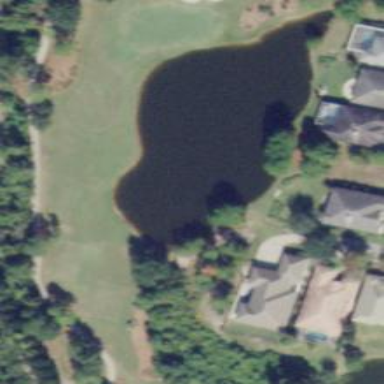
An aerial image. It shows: Picturesque scene of golf course with lateral water hazard.